Interaction volume radius: 5 \u00c5
Interaction volume height: 15 \u00c5
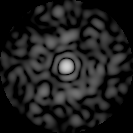
Disorder parameter: 0.845